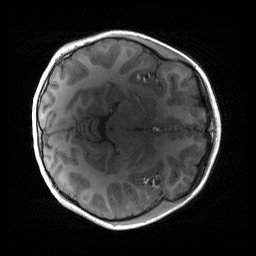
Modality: T1w
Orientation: axial
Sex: female
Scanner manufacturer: siemens
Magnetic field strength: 3 T
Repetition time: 1.9 s
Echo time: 0.00243 s